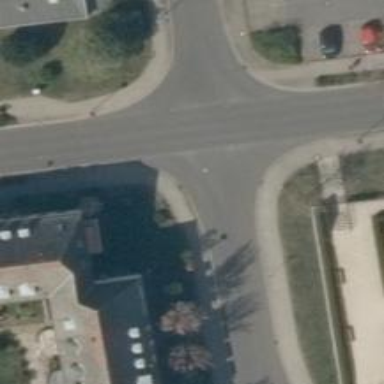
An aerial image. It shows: Road with "give way" sign.